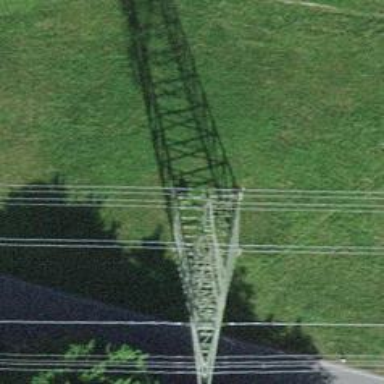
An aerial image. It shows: Towering power structure.